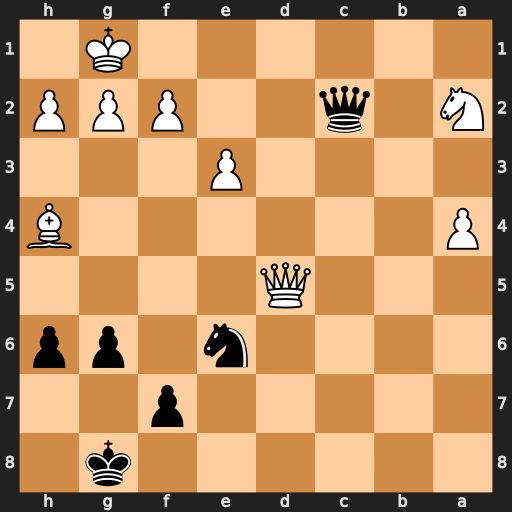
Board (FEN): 6k1/5p2/4n1pp/3Q4/P6B/4P3/N1q2PPP/6K1
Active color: b
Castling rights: -
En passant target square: -
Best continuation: Qb1+ Nc1 Qxc1+ Qd1 Qxd1#